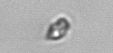
Label: Heterocapsa_rotundata